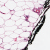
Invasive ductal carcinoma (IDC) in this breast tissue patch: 0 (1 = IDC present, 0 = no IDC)